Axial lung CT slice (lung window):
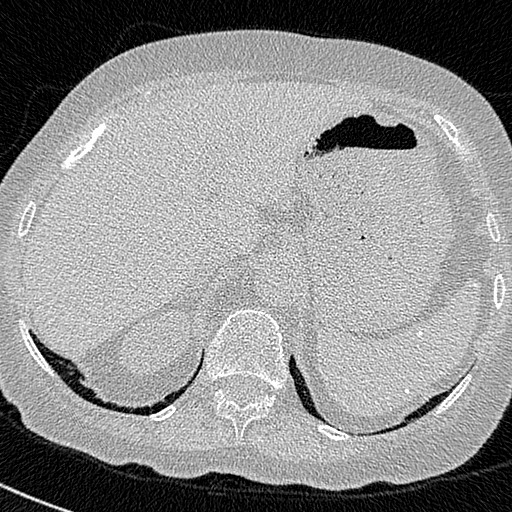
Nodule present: no